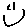
Label: smiley face